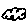
Label: cloud